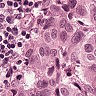
Metastatic tissue present: yes